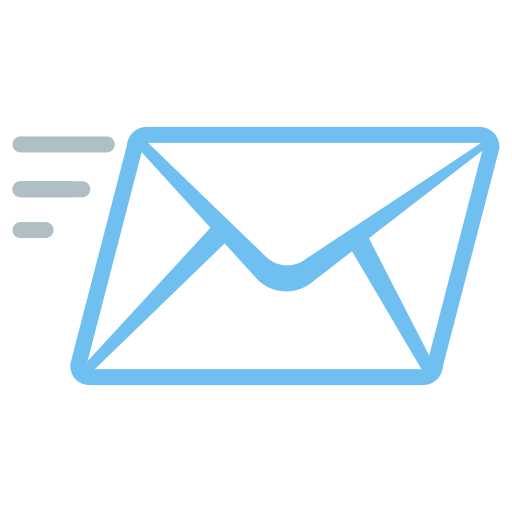
Emoji: 📨